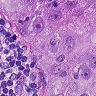
Metastatic tissue present: yes